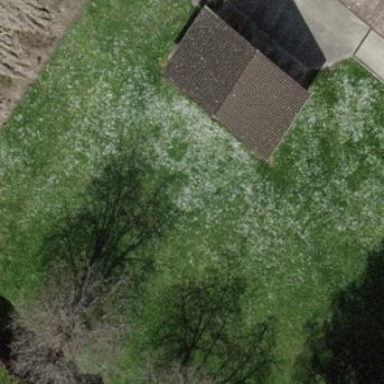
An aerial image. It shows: Shed building.